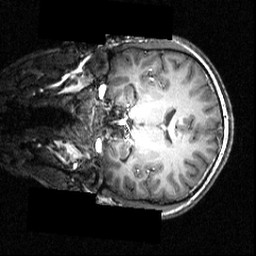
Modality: T1w
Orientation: coronal
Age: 16
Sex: male
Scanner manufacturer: siemens
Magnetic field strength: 3.951 T
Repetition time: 1.5 s
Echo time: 0.00335 s